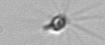
Label: Calciopappus